Field crop: maize
Growth stage: 2
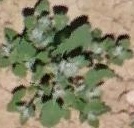
Species: chenopodium